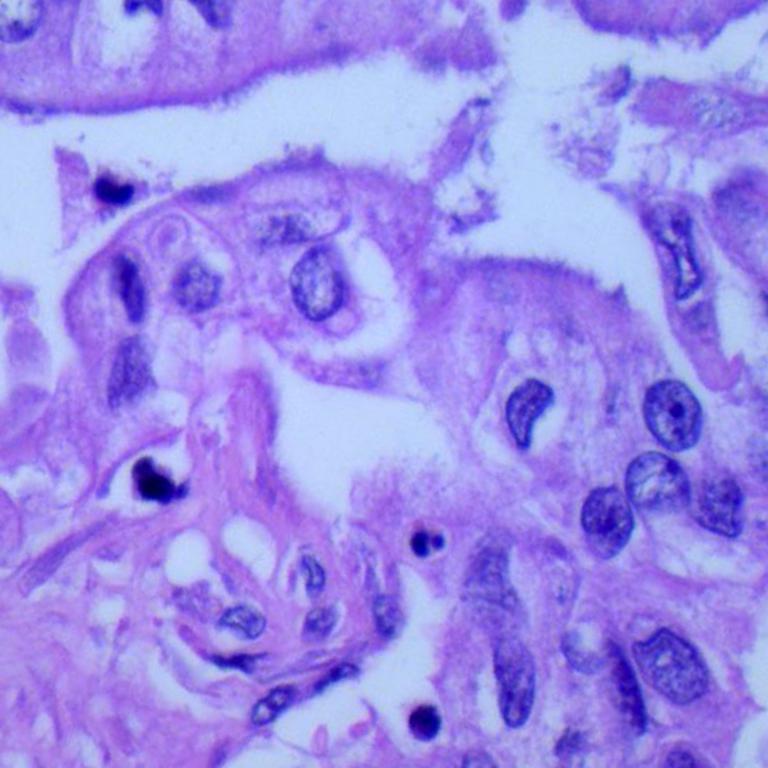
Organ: lung
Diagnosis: adenocarcinomas